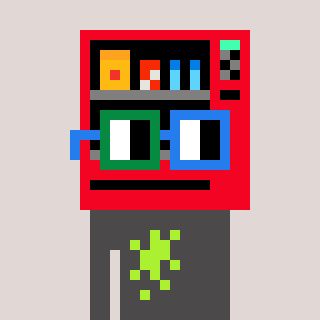
a pixel art character with square green and blue glasses, a vending machine-shaped head and a grayscale-colored body on a warm background